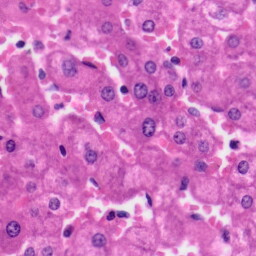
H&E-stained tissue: Liver